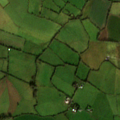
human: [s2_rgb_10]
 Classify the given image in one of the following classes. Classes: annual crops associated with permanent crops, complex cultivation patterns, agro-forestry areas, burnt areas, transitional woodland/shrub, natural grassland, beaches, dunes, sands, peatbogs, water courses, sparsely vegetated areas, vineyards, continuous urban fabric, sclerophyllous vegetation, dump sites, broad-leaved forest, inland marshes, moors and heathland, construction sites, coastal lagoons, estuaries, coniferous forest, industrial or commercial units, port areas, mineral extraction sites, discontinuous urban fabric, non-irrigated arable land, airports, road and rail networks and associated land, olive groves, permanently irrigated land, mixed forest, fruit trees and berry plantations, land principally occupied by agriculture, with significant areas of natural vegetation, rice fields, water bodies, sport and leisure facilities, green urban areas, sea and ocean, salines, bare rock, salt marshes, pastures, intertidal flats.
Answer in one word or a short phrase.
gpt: pastures